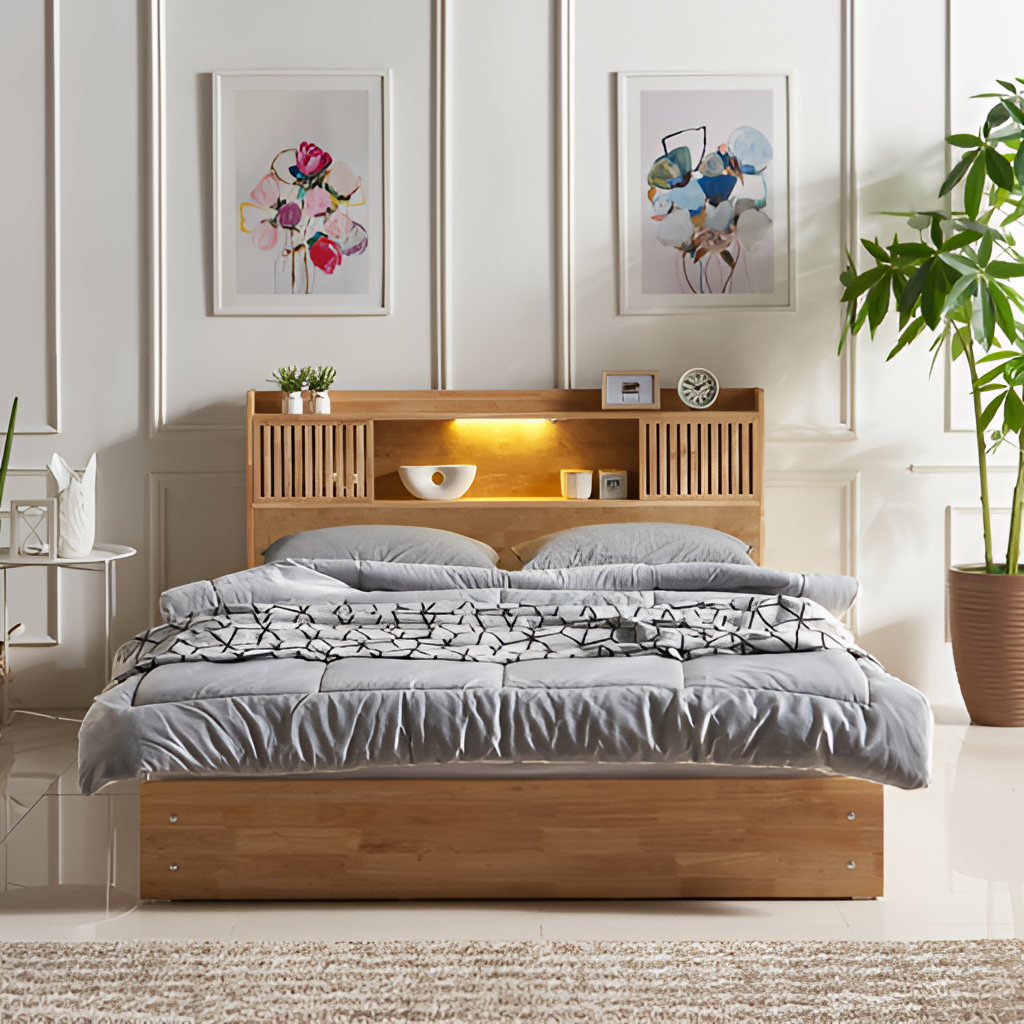
wooden wood backlit headboard bed, bedroom, tile flooring, with polished pattern, panel wallpaper, with solid pattern, modern